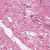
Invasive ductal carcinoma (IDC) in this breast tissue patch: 0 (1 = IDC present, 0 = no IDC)